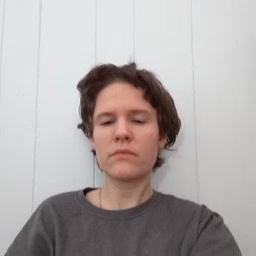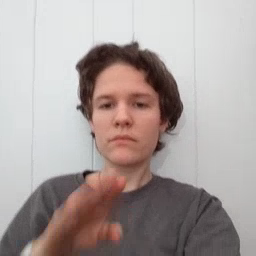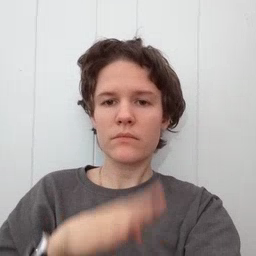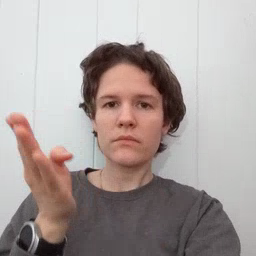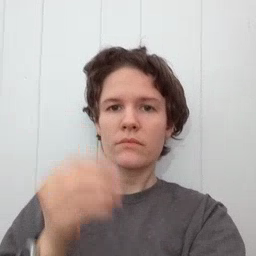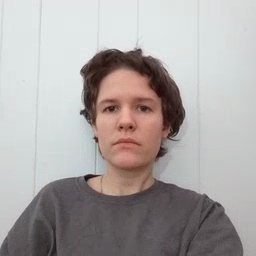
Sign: open